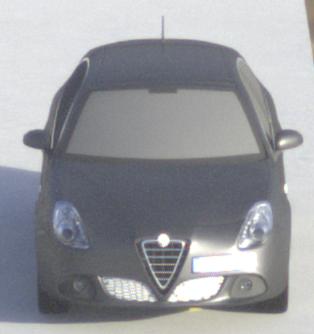
Make: Alfa Romeo
Model: Giulietta 1.4 TB 16V
Detailed model: Giulietta (940)
Model produced from: 2010/05
Model produced until: 2013/03
Doors: 5
Color: gray
Road condition: dry road
Daytime: morning or afternoon
Contrast: high contrast